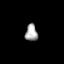
Tissue: skin
Cell type: Epithelial cells
Senescence score: 0.2824
Nuclear area (px): 201
Mean DAPI intensity: 165.975